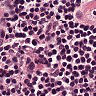
Metastatic tissue present: no